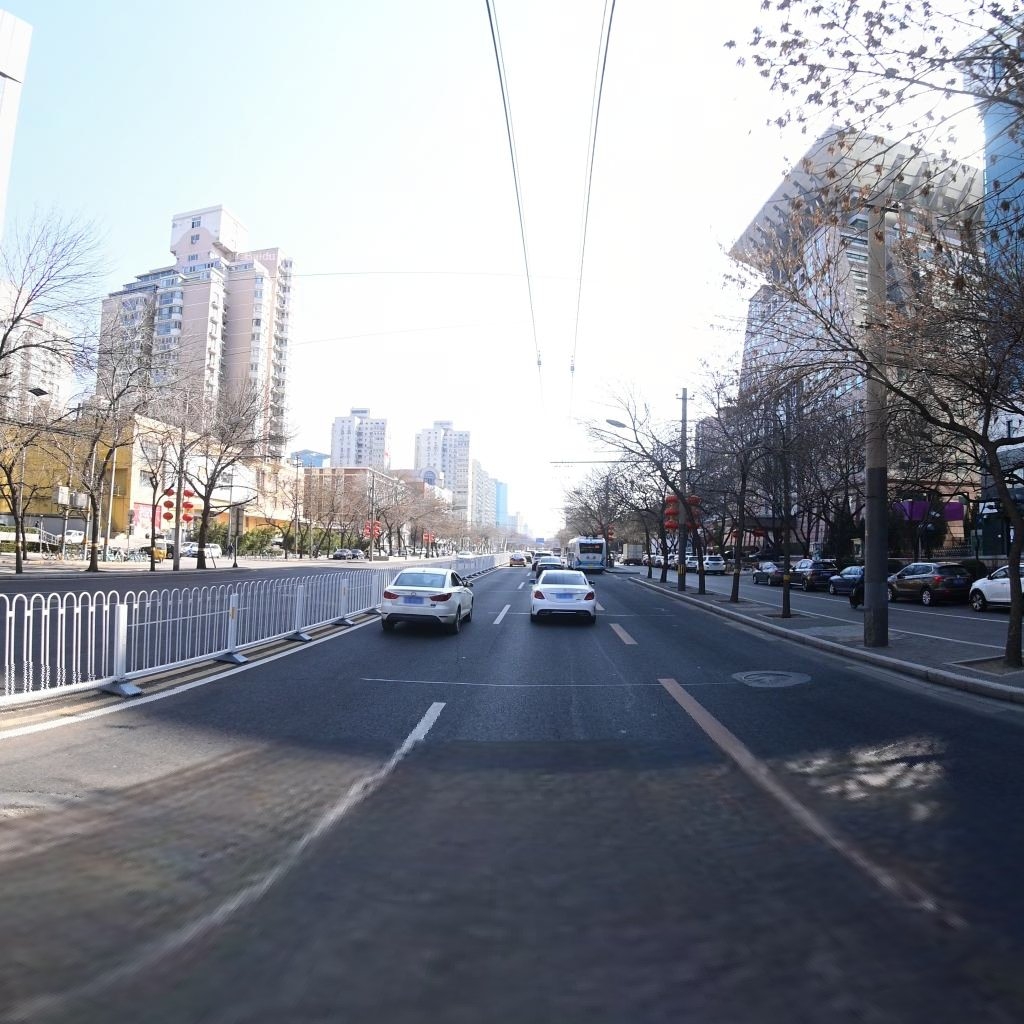
Region: Chaoyang
Road damage annotations: transverse patch, longitudinal patch, transverse patch, manhole cover, longitudinal crack, transverse patch